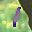
Label: 1